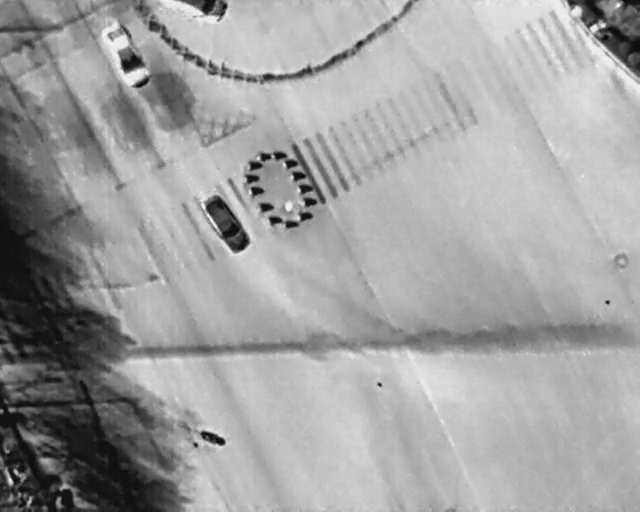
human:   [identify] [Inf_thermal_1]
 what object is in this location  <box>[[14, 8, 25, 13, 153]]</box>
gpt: <ref>1 medium car at the top left</ref>